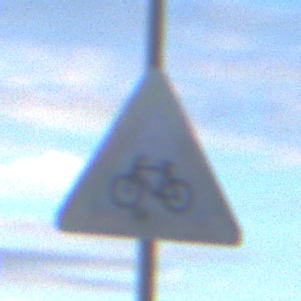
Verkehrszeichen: RadverkehrRechts
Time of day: SunriseSunset
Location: Outdoor (Suburban)
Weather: PartlyCloudy
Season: NotSpecified
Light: Natural